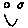
Label: smiley face